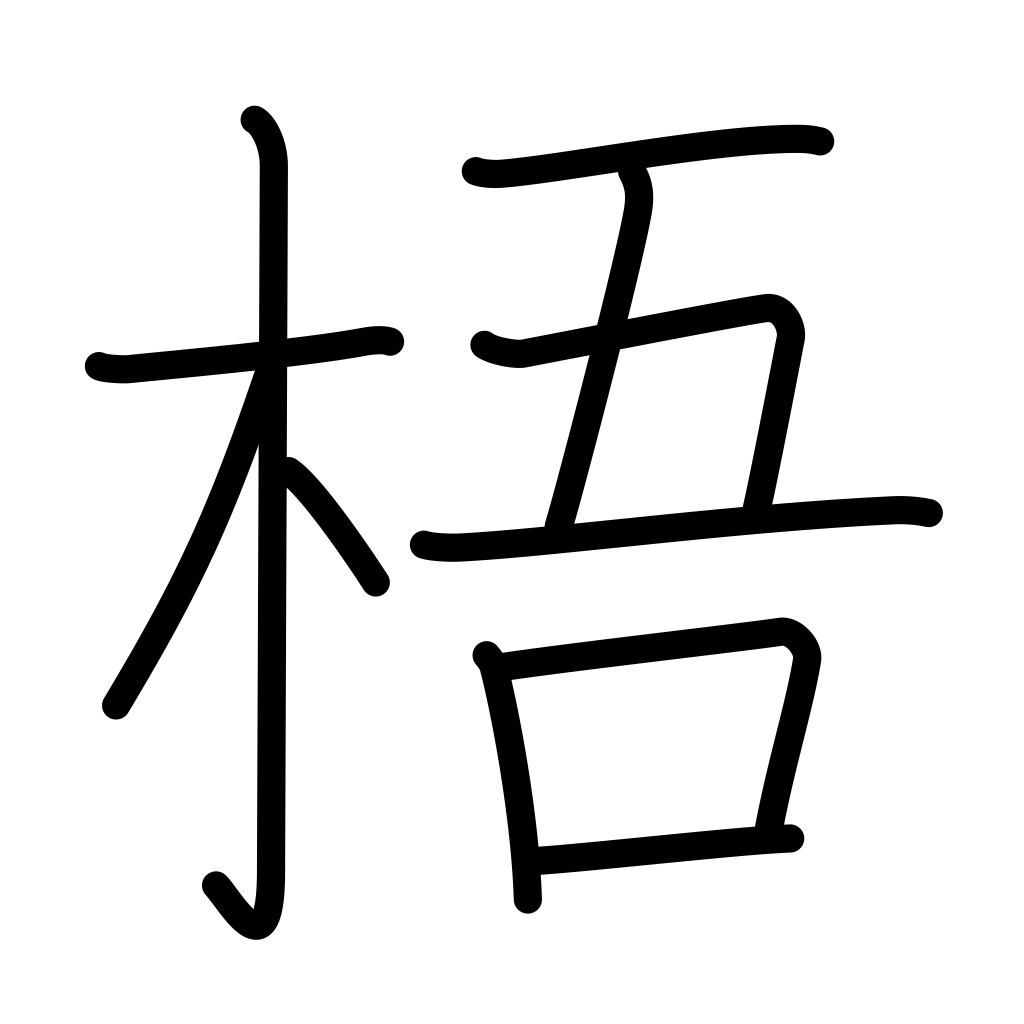
Meaning: Chinese parasol tree, phoenix tree